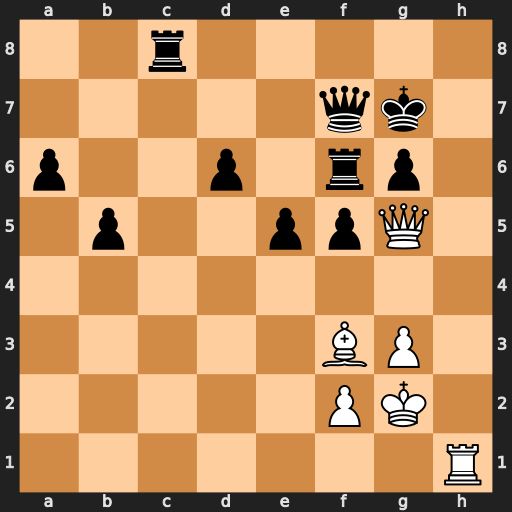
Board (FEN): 2r5/5qk1/p2p1rp1/1p2ppQ1/8/5BP1/5PK1/7R
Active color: w
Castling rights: -
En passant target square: -
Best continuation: Qh6+ Kg8 Qh8#